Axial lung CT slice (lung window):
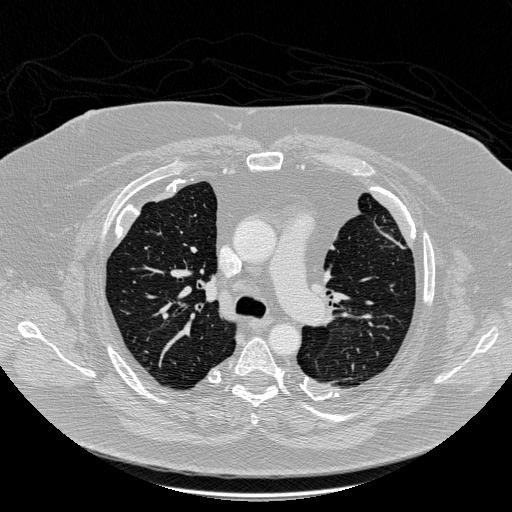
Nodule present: no